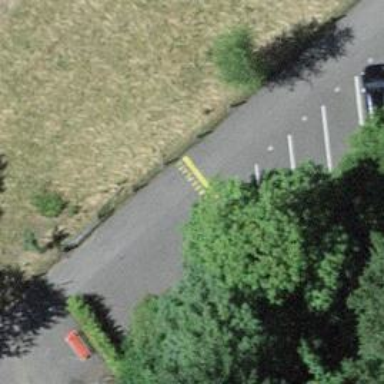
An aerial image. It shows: Turning circle on the road.